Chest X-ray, AP view. Patient: 13 years old, sex M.
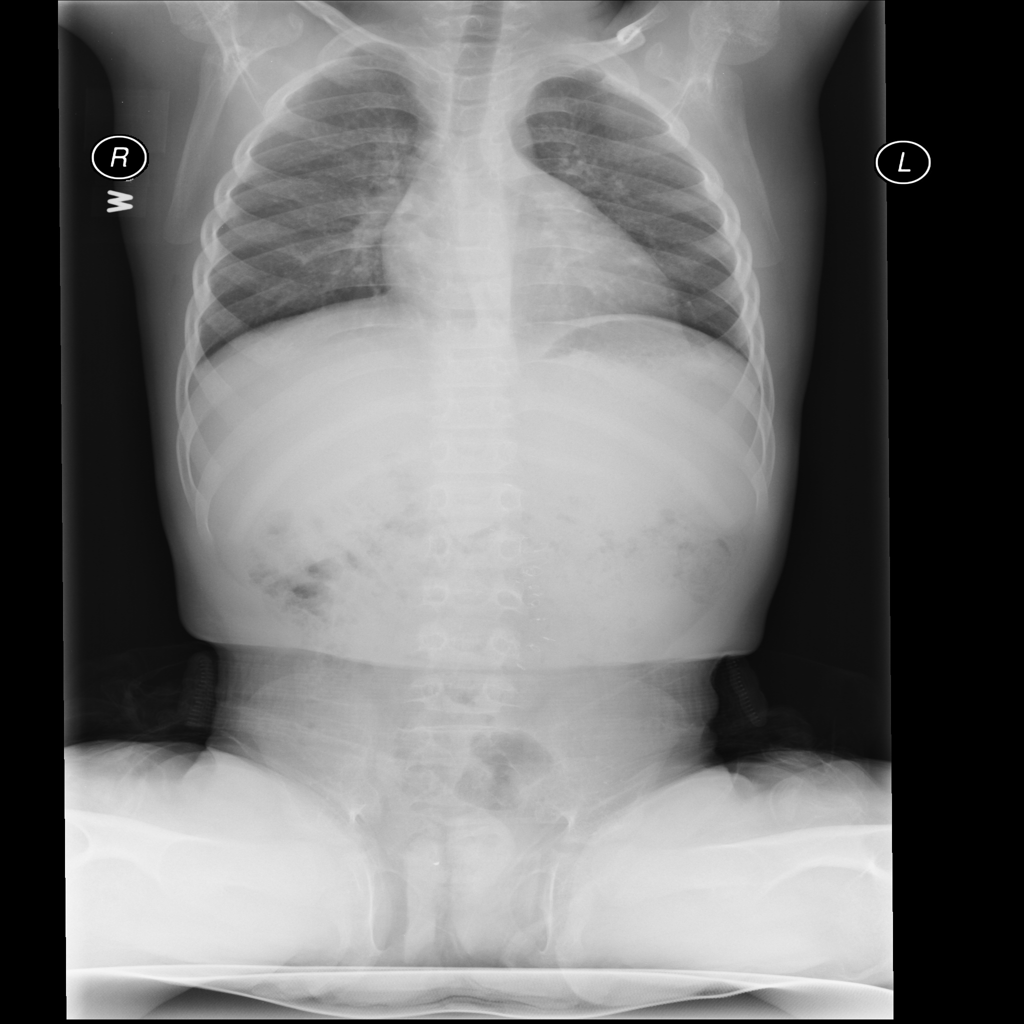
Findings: No Finding